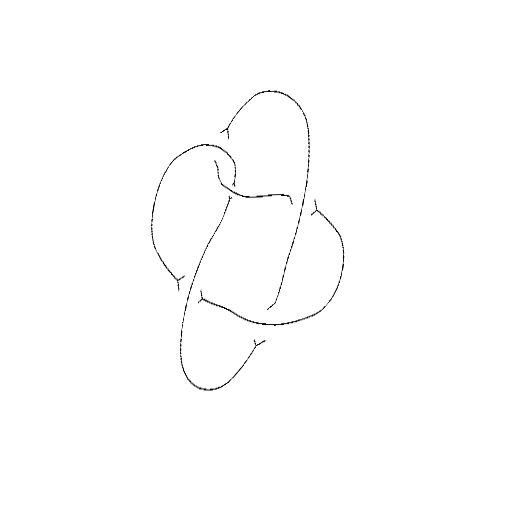
Crossing number: 5